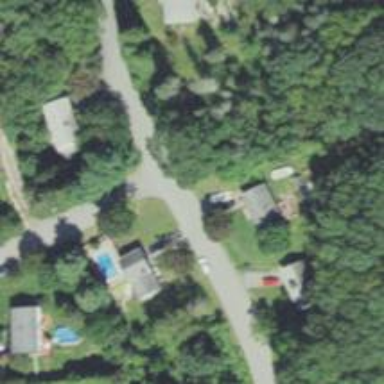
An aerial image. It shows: Residential driveway.